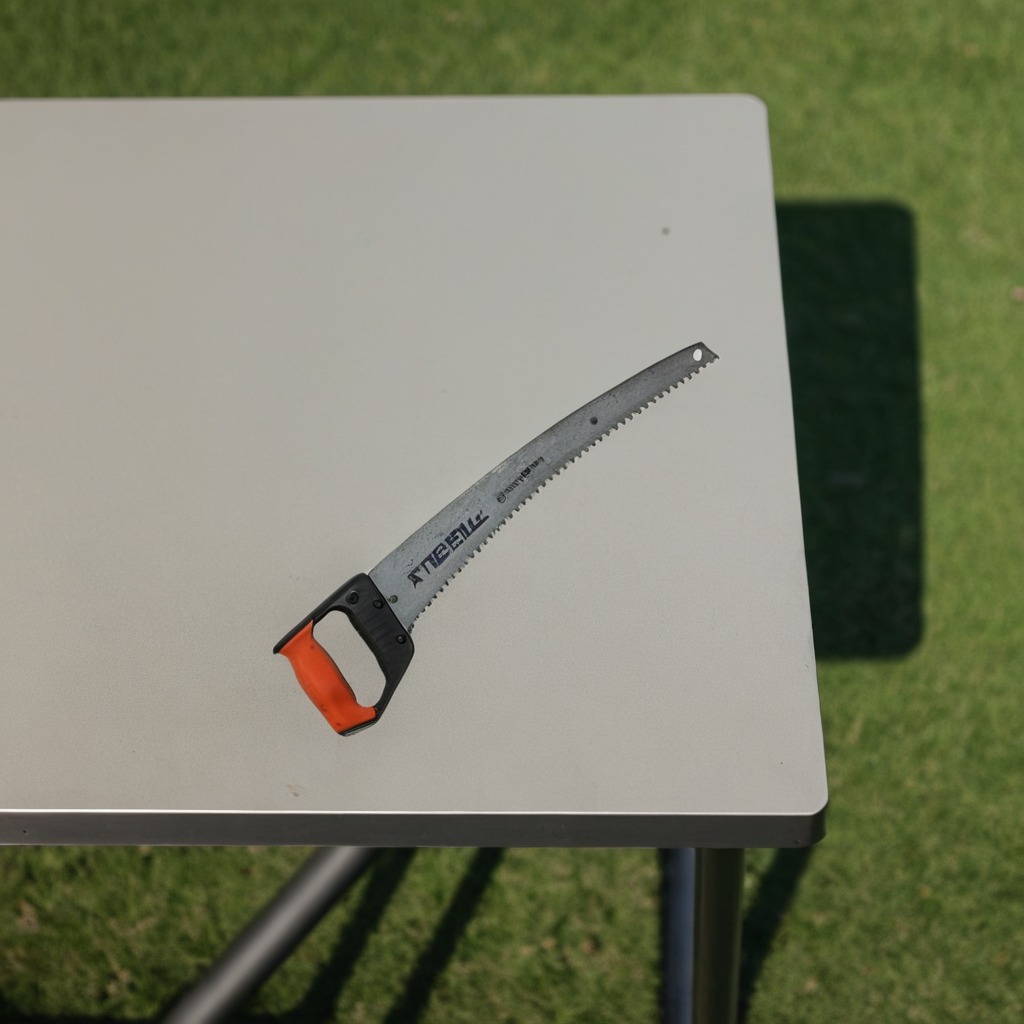
A metal saw is lying on the textured surface of the utility table.